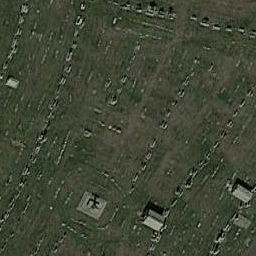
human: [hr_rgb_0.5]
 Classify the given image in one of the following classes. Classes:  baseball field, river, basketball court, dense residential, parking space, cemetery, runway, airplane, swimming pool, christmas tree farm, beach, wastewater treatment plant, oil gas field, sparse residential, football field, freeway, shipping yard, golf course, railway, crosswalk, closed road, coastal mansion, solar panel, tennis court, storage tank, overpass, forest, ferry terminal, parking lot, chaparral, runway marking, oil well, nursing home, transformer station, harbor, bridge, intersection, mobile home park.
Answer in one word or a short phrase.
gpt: cemetery